Interaction volume radius: 5 \u00c5
Interaction volume height: 25 \u00c5
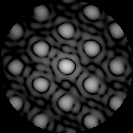
Disorder parameter: 0.08809